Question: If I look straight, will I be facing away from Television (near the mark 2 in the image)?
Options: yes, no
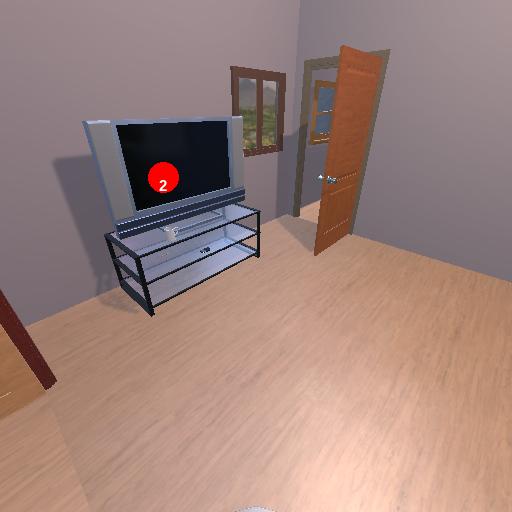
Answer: yes